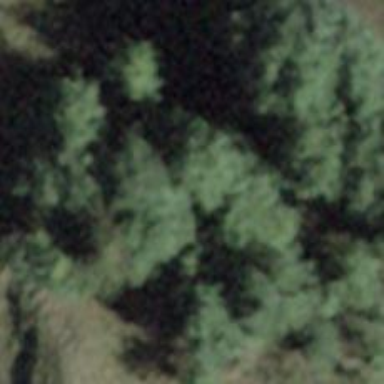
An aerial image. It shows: Patch of scrub vegetation.